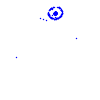
Particle: kaon